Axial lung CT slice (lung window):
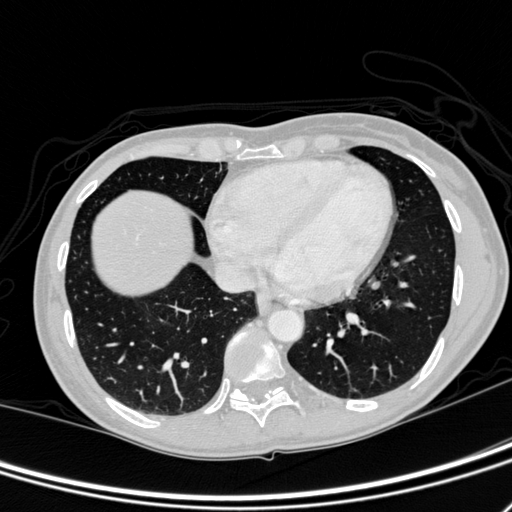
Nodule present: no